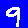
Digit: 9